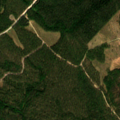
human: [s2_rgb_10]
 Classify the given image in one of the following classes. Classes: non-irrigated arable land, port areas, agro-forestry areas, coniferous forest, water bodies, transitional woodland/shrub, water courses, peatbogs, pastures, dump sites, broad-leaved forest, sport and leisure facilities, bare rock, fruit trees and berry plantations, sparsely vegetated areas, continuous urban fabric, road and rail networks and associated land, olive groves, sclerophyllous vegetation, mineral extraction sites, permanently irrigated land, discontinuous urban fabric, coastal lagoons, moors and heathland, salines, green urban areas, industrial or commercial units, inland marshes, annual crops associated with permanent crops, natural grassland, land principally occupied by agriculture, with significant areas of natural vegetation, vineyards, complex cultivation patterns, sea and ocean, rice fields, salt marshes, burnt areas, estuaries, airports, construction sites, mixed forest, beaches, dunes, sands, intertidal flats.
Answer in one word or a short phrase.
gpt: coniferous forest, transitional woodland/shrub